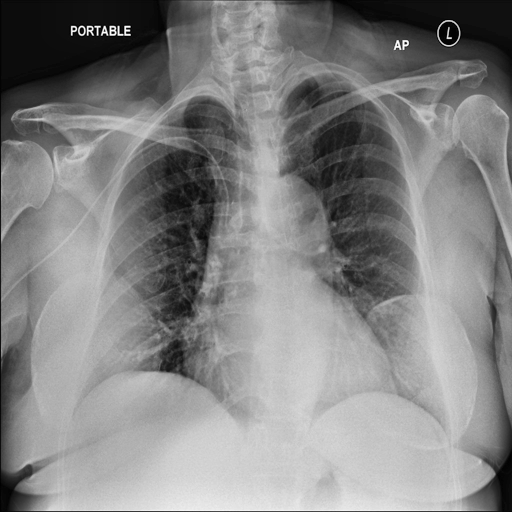
Finding: NORMAL